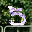
Label: 5